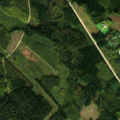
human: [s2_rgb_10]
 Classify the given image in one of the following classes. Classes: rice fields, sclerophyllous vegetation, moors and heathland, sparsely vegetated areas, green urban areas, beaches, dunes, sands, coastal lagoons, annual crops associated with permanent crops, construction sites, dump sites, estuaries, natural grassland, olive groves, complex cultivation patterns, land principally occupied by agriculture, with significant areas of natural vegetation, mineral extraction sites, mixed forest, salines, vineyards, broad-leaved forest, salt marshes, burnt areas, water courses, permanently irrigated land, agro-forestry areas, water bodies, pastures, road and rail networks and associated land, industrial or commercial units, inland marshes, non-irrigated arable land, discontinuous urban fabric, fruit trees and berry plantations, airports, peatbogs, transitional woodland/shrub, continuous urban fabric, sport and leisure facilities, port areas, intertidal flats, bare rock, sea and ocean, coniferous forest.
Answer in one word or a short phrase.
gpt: broad-leaved forest, coniferous forest, mixed forest, transitional woodland/shrub